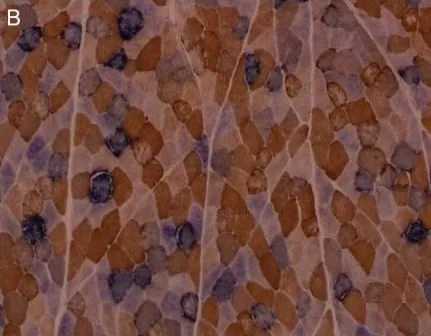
(B) Histochemical demonstration of sequential COX and SDH activities revealing numerous COX-deficient (blue reaction product) fibres and evidence of subsarcolemmal mitochondrial proliferation.
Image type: pathology (immunostaining)